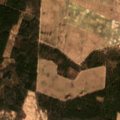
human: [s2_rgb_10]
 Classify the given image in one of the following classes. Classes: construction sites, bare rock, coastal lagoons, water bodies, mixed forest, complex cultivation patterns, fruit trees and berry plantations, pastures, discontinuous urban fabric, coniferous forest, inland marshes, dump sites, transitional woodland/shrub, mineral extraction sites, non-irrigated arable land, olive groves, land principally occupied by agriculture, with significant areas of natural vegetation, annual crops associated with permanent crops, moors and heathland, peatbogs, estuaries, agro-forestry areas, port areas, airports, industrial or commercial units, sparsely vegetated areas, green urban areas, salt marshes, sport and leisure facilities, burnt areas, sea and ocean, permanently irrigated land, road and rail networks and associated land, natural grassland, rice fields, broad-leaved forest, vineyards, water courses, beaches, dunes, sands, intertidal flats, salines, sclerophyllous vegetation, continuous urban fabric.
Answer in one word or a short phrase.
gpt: non-irrigated arable land, pastures, land principally occupied by agriculture, with significant areas of natural vegetation, coniferous forest